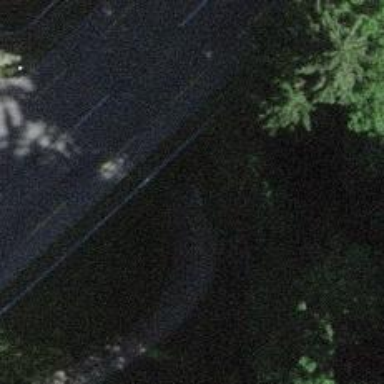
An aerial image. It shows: Path through tunnel.